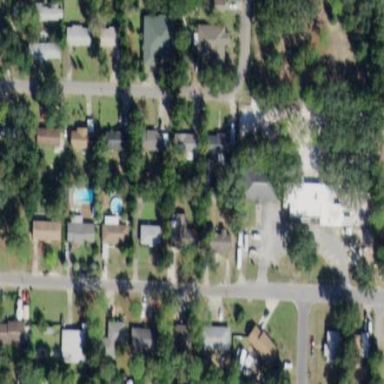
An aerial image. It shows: This residential area consists of single-family homes.